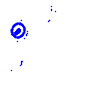
Particle: electron